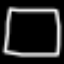
Label: square